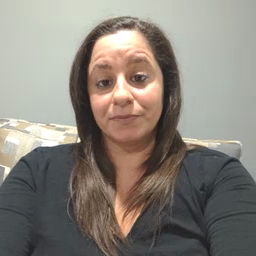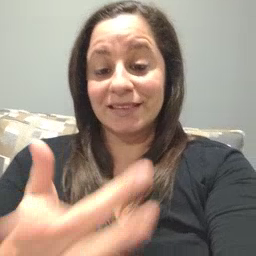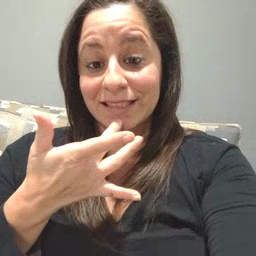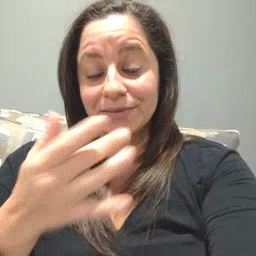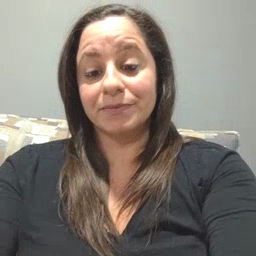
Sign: taste